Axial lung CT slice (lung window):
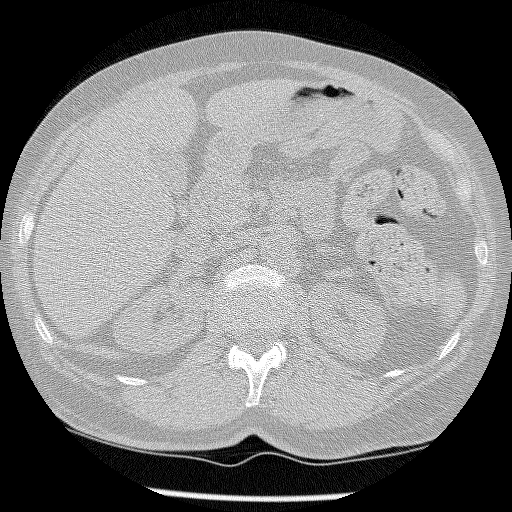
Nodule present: no